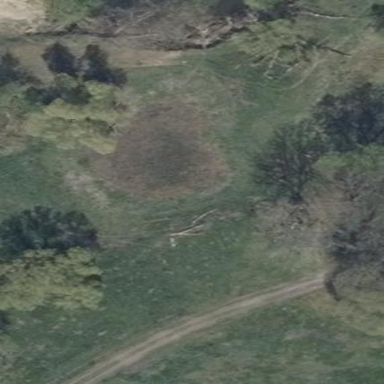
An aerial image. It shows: Natural oxbow water feature.